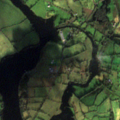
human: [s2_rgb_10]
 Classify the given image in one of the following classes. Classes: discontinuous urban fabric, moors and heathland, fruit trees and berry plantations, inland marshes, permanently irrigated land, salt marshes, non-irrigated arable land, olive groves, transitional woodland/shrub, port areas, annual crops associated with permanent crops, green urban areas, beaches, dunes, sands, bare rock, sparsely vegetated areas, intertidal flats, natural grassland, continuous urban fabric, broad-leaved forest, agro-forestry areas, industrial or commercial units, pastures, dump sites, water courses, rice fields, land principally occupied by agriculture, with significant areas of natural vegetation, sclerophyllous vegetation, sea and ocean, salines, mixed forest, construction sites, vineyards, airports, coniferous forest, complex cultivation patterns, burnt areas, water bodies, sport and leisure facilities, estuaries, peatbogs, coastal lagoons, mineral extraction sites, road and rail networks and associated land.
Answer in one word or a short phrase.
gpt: pastures, inland marshes, water bodies